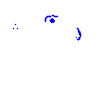
Particle: pion